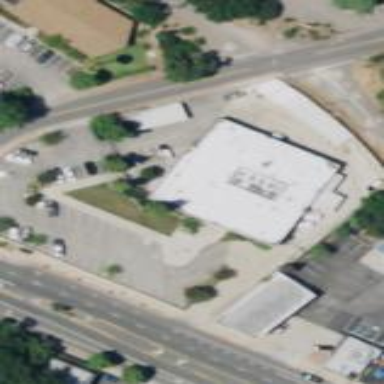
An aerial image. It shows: Civic building serving as police station.